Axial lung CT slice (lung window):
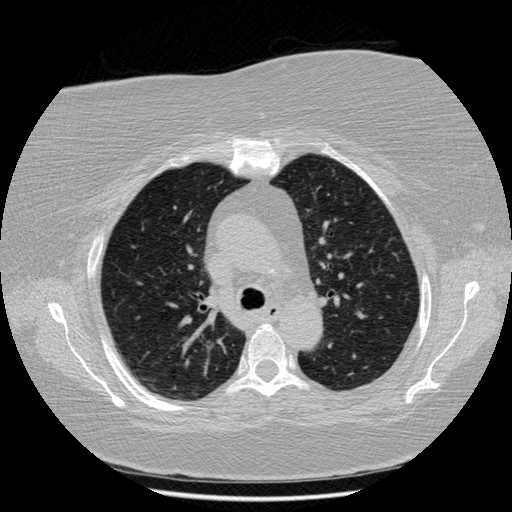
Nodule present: no